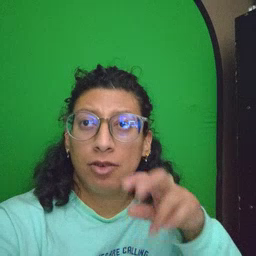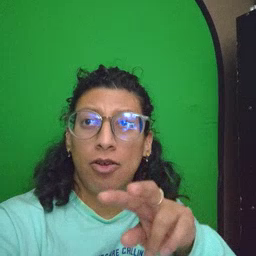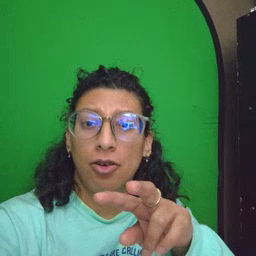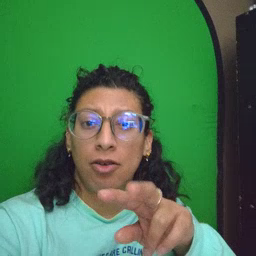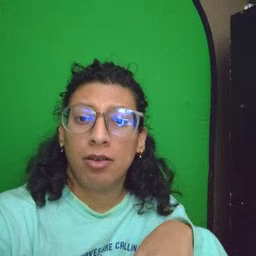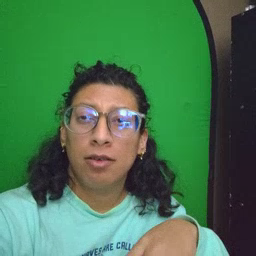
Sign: look